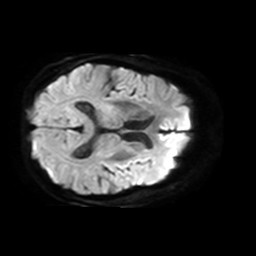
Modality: TRACE
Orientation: axial
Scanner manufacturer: philips
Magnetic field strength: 3 T
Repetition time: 3.078 s
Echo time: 0.076 s